Question:
when trying to start eclipse, i receive the message in the image.
when trying to start other instance of eclipse, i receive a message saying: "failed to create the java virtual machine".
How can i solve it?
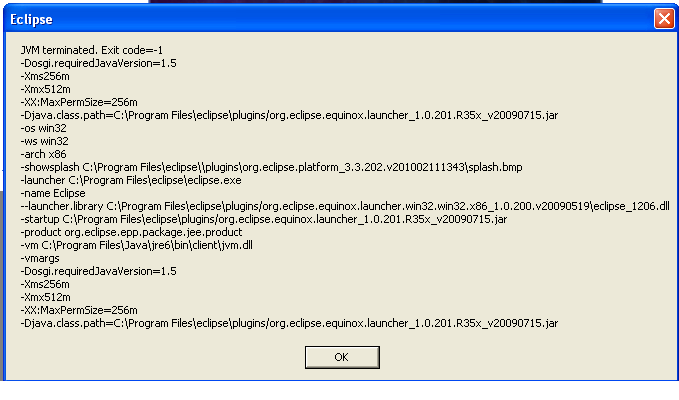
Answer: try starting eclipse with -clean option
'''
./eclipse -clean
'''
If it still doesn't start check ".log" file for error. This file should be located in "workspace/.metadata" folder. Publish error from log to your question.
Also check Java version and JAVA_HOME and PATH on your system are set accordingly. Java version should be at least 1.5